Interaction volume radius: 5 \u00c5
Interaction volume height: 10 \u00c5
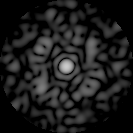
Disorder parameter: 0.7376